Aerial crown-view tile of a tropical tree (Barro Colorado Island, Panama), acquired 20250715:
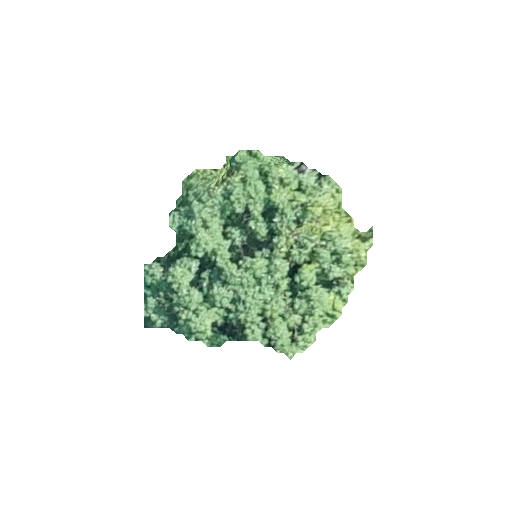
Species: Hieronyma alchorneoides
GBIF accepted scientific name: Hieronyma alchorneoides
Crown area: 48.636 m²